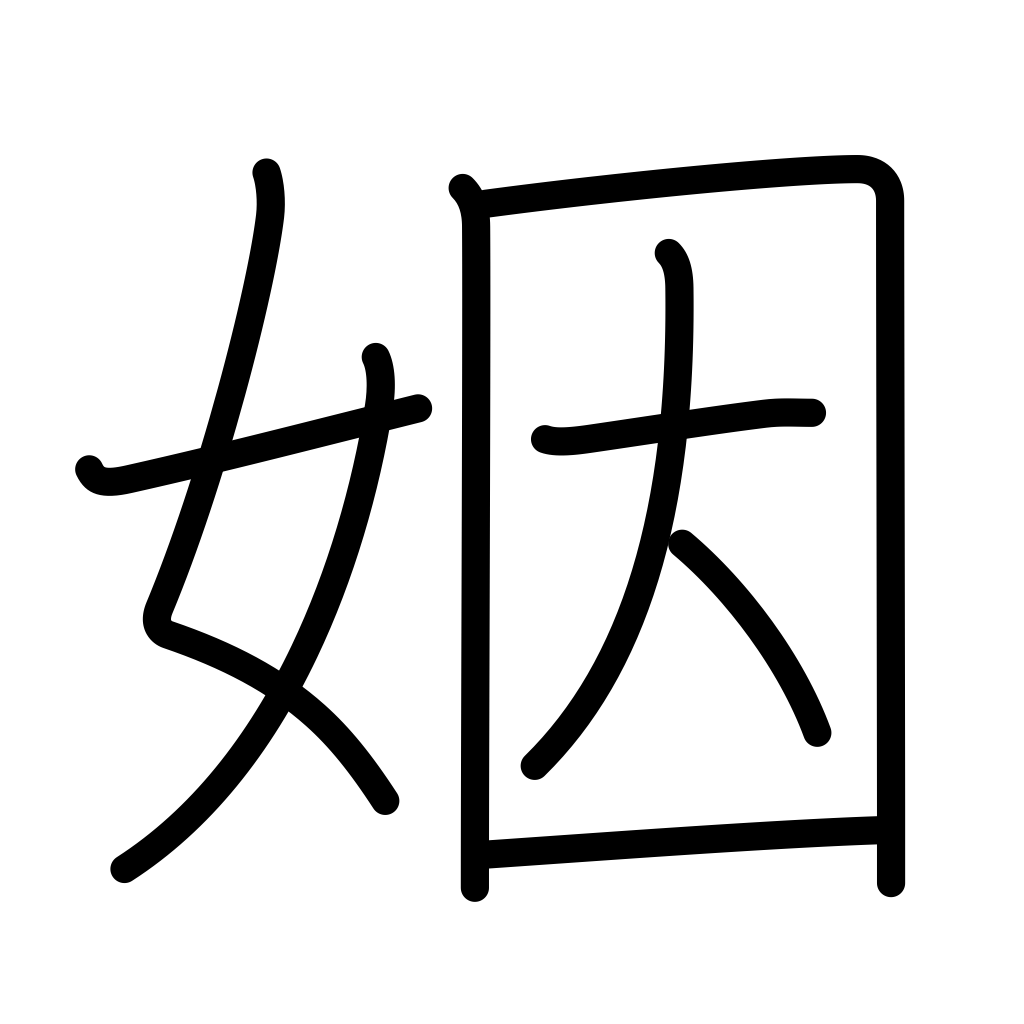
Meaning: matrimony, marry